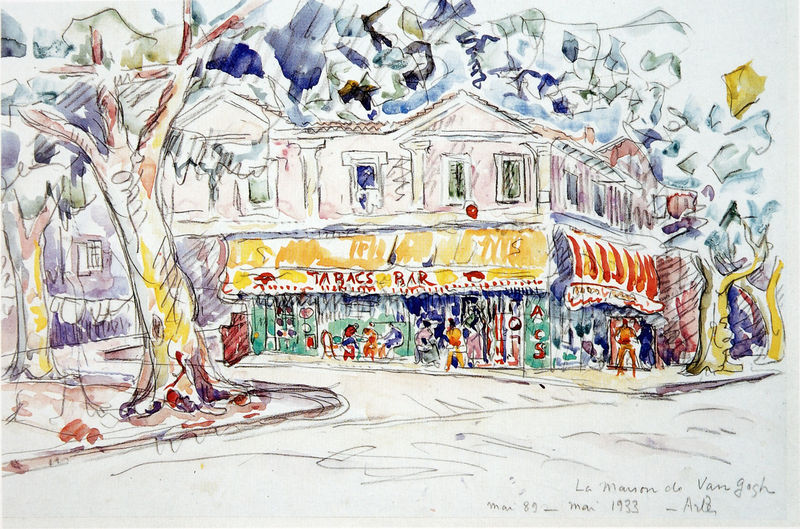
Titel: Arles. La maison de Van Gogh, Arles. Das Haus von Van Gogh
Künstler: Paul Signac
Institution: (Privatsammlung)
Schlagwörter: baum, blau, blätter, gemälde, himmel, laub, weiß, wolken, aquarell, bäume, gelb, grün, menschen, stadt, äste, bar, braun, bunt, cafe, fenster, frankreich, grau, nacht, orange, paris, schaufenster, schwarz, skizze, strasse, stühle, säulen, tisch, tische, türkis, zeichnung, dach, gebäude, haus, rot, weg, leute, kneipe, mensch, bild, baumstamm, häuser, stamm, wind, zweige, personen, rosa, farbig, schrift, sommer, ecke, pflaster, farben, flächen, modern, dächer, giebel, allee, violett, linien, laden, läden, platz, van gogh, kaffee, impressionistisch, streifen, striche, bürgersteig, gehsteig, kreuzung, gehweg, konturen, bleistift, vincent van gogh, rue, seurat, postkarte, geln, mai, drachen, strassenecke, markise, roit, montmartre, paul signac, tabak, fußweg, fensterfront, maison, acs, bat, eckansicht, la maison, la maison de van gogh, starße, straßenführung, tabac, tabac bar, tabacs, van gogh haus, arles, luftballon, stdt, farbzeichnung, gastronomie, das haus van goghs, markisse, #gelb, van ghogh, 1933, de van gogh, #stühle, kichter, gehsteig#